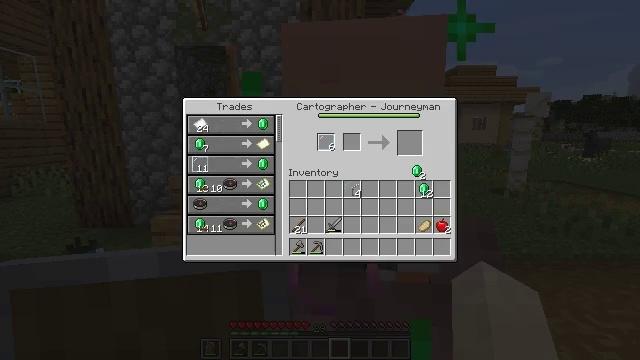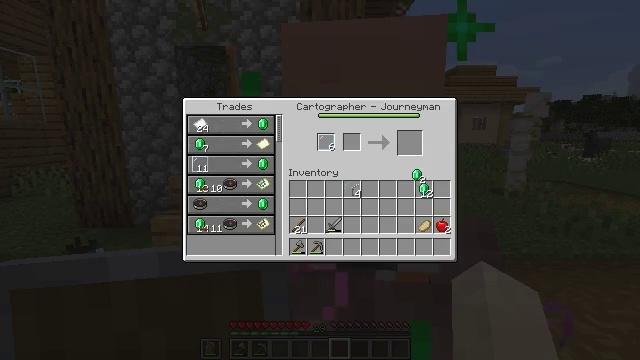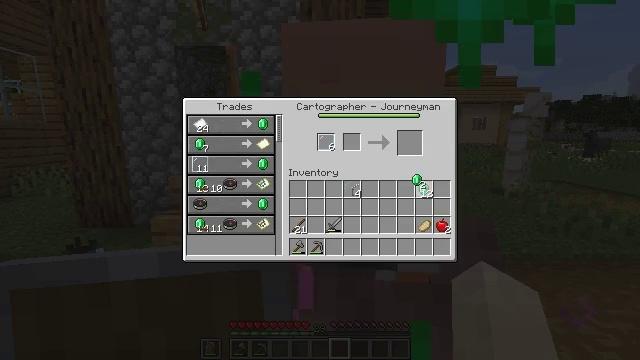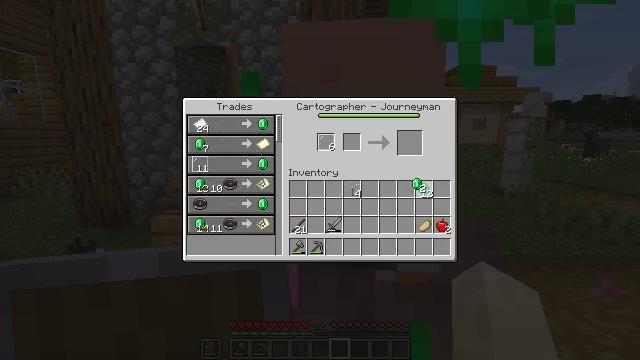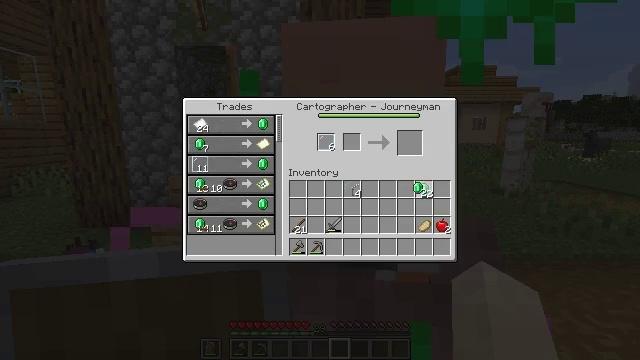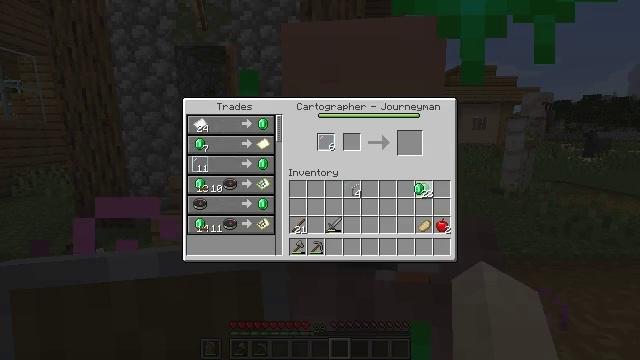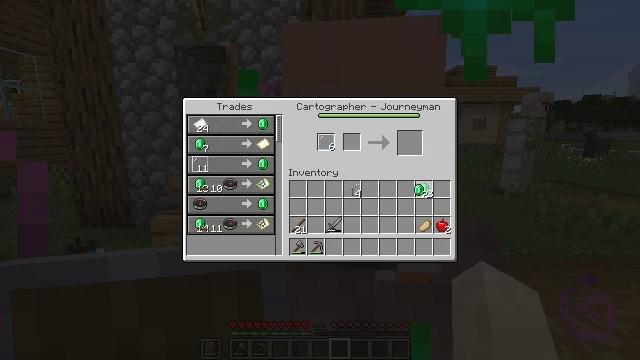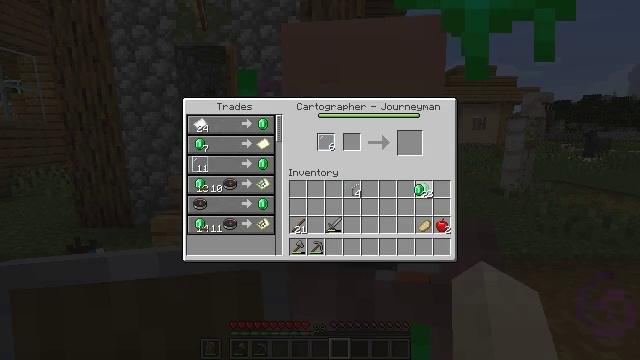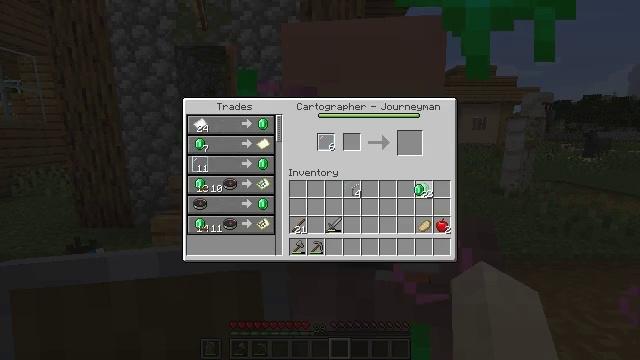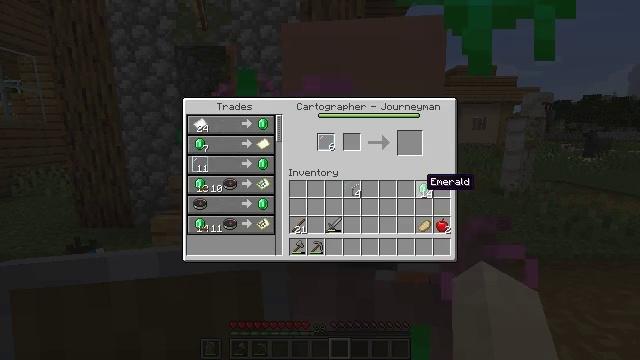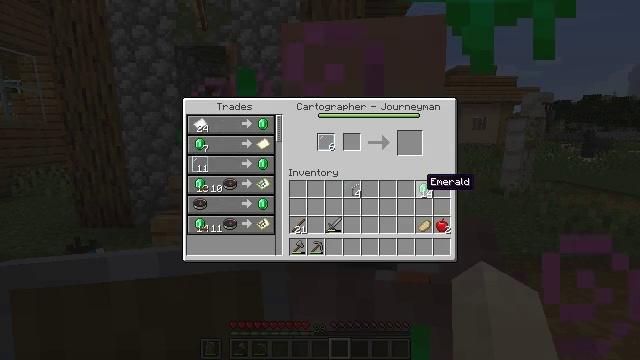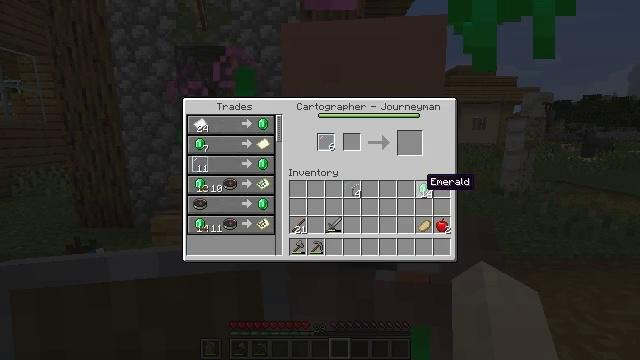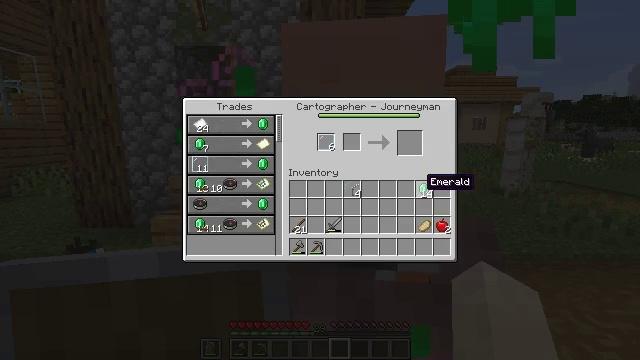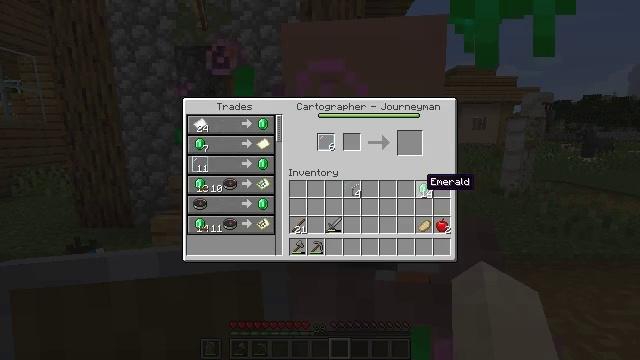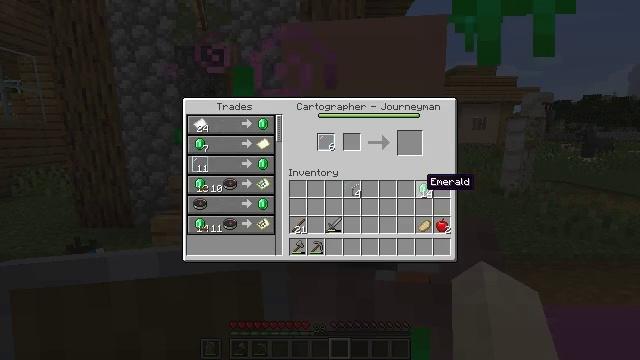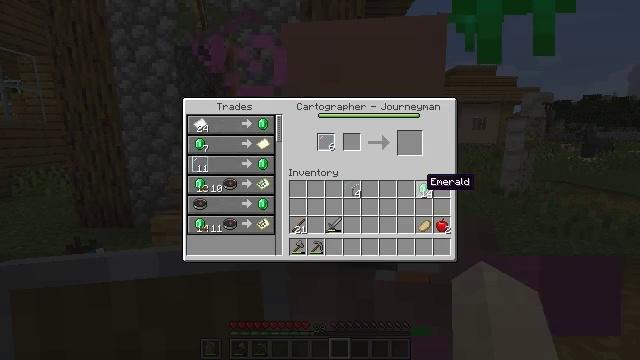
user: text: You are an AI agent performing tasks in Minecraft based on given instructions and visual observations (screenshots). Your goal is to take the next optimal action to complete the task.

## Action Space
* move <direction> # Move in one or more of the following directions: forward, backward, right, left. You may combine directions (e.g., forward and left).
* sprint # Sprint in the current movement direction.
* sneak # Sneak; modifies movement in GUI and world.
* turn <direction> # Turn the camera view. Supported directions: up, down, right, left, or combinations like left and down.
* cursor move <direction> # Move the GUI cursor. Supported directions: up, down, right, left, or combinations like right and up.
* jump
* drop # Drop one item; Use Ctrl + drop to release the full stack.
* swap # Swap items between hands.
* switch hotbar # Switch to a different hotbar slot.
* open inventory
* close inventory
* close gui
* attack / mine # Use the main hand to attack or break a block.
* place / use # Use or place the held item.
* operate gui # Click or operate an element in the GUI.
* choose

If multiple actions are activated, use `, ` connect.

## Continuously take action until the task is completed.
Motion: motion action
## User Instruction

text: Mine the loom block.
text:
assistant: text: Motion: open gui
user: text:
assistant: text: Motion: no_op
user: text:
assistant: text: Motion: no_op
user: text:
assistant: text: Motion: no_op
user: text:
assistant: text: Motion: no_op
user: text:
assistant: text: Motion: operate gui
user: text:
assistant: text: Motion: operate gui
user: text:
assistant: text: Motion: operate gui
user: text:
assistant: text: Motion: no_op
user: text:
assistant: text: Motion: no_op
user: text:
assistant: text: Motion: no_op
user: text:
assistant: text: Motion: no_op
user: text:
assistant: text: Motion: no_op
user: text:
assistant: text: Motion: no_op
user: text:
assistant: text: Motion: no_op
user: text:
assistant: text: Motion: no_op
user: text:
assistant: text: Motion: no_op
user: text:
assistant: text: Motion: close gui
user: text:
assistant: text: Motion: open inventory
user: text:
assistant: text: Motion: open inventory
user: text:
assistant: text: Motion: no_op
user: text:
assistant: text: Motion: turn right
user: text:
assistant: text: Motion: move back, turn down
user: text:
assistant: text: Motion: move back
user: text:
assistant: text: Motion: move back
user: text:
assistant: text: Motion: move back
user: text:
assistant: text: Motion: move back
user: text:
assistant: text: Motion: move back
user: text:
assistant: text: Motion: move back
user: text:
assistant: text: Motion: move back